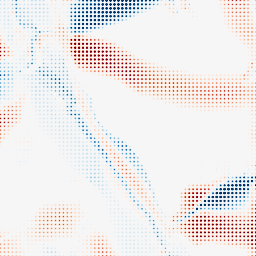
Category: morphological
Decomposition family: morphological_square
Decomposition parameters: operation: average
size: 50
Upsampling method: sinc_blackman
Upsampling parameters: scale: 8
kernel_size: 4
Upsampling scale: 8